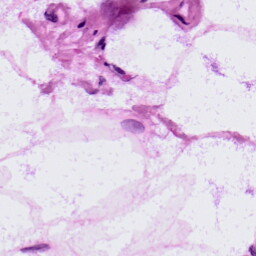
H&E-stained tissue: LymphNode